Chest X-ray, PA view. Patient: 80 years old, sex M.
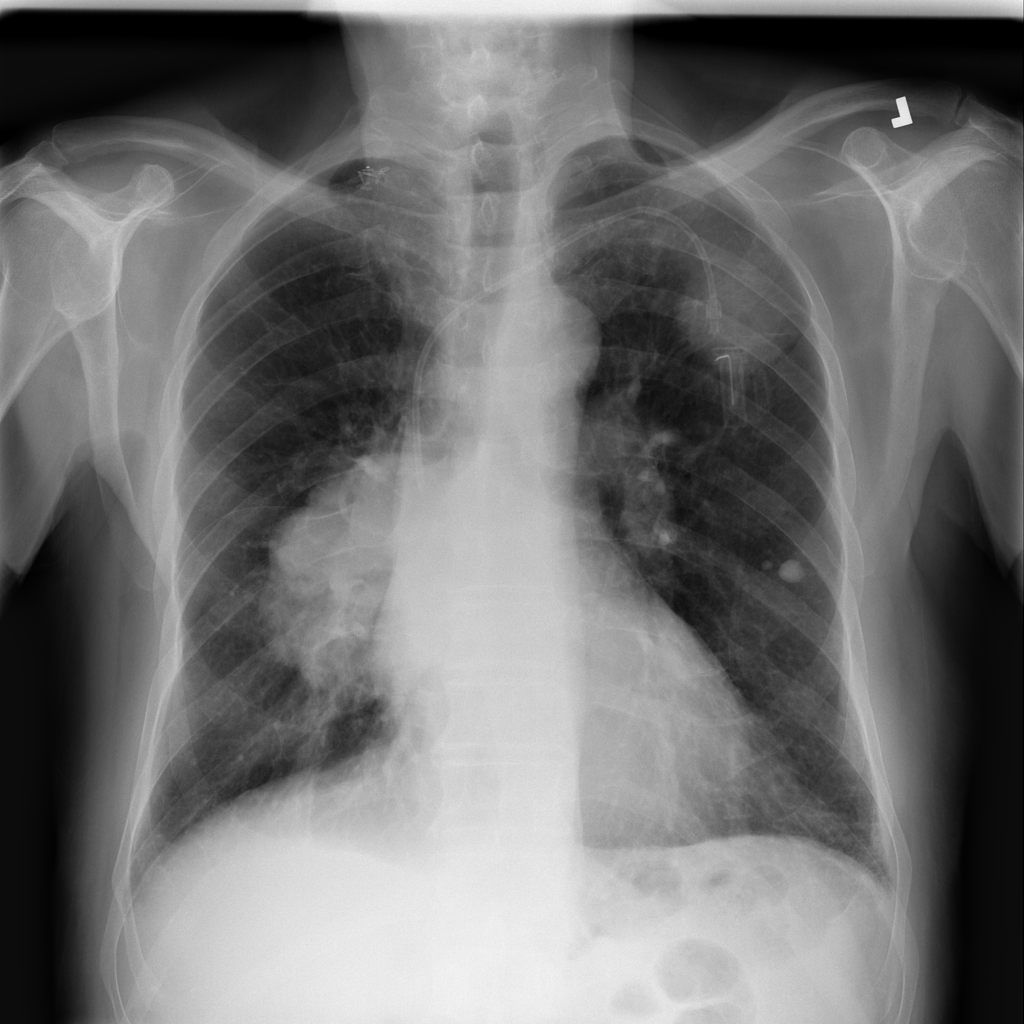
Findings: Effusion, Emphysema